Chest X-ray. View position: PA
Patient age: 52
Patient sex: F
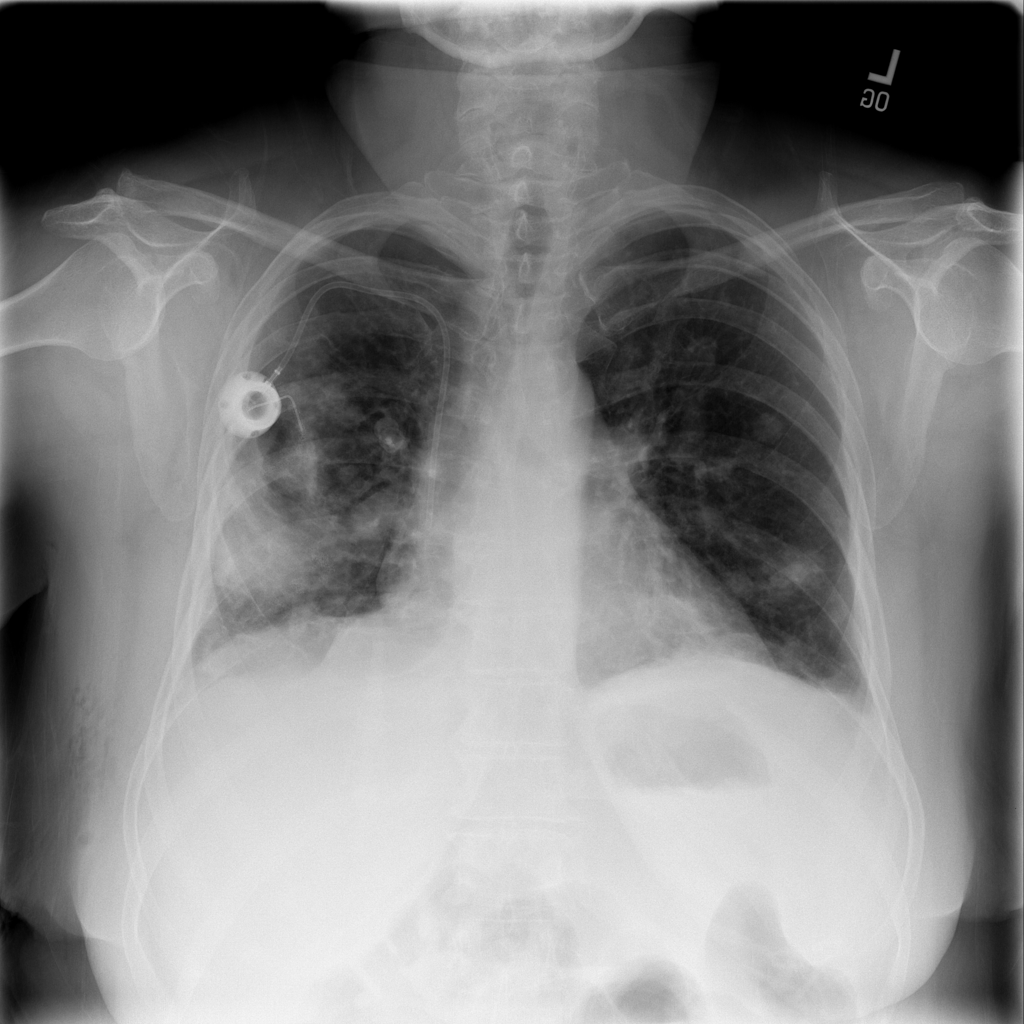
Finding: Pneumothorax